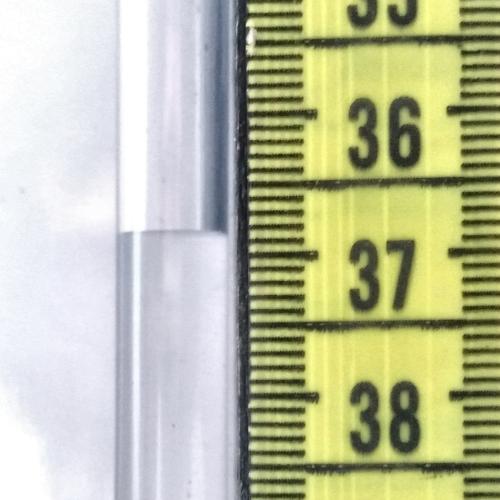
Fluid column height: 36.8 cm